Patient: sex M, age 60
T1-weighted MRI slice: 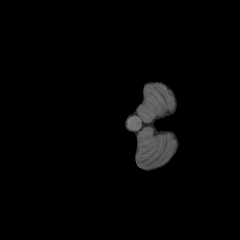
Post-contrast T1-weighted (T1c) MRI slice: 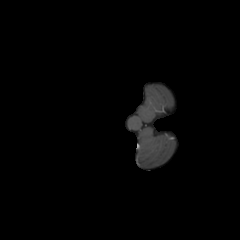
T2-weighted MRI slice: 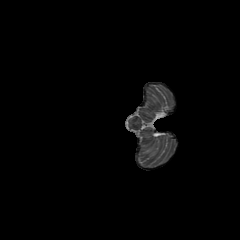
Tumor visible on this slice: no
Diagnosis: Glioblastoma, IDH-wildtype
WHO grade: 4